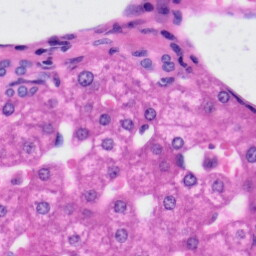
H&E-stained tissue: Liver